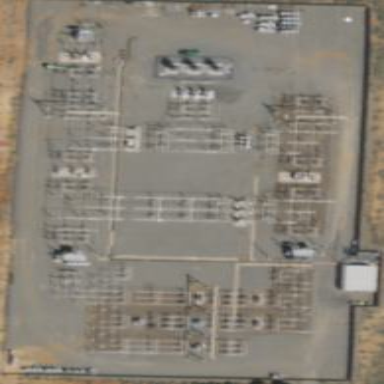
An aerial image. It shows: Power substation.